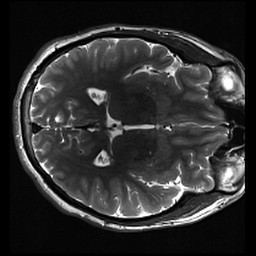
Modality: inplaneT2
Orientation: axial